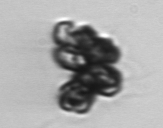
Label: Corymbellus